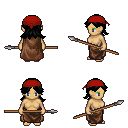
a pixel art fantasy rpg character, female body template, human, tanned skin, brown cape, robe skirt, black loose hair, red bandana, spear, four views (front, back, left, right), 2x2 character sprite sheet, small pixel art, hard edges, no anti-aliasing